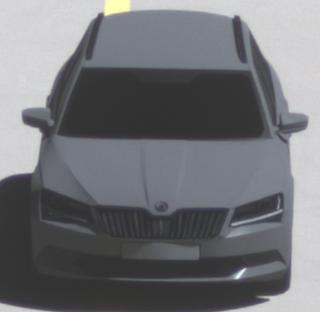
Make: Skoda
Model: Superb Combi 1.4 TSI
Detailed model: Superb (III) Combi
Model produced from: 2015/09
Model produced until: 2018/06
Doors: 5
Color: gray
Road condition: dry road
Daytime: midday
Contrast: high contrast